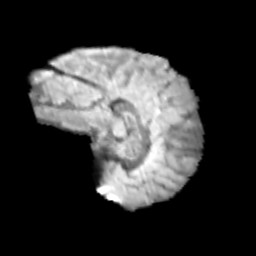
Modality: T2w
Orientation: sagittal
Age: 9
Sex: male
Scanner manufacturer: siemens
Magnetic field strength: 3 T
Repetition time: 3.8 s
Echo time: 0.07 s